Field crop: maize
Growth stage: 2
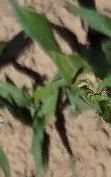
Species: maize